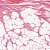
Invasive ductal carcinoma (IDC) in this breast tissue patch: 0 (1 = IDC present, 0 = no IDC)